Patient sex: M
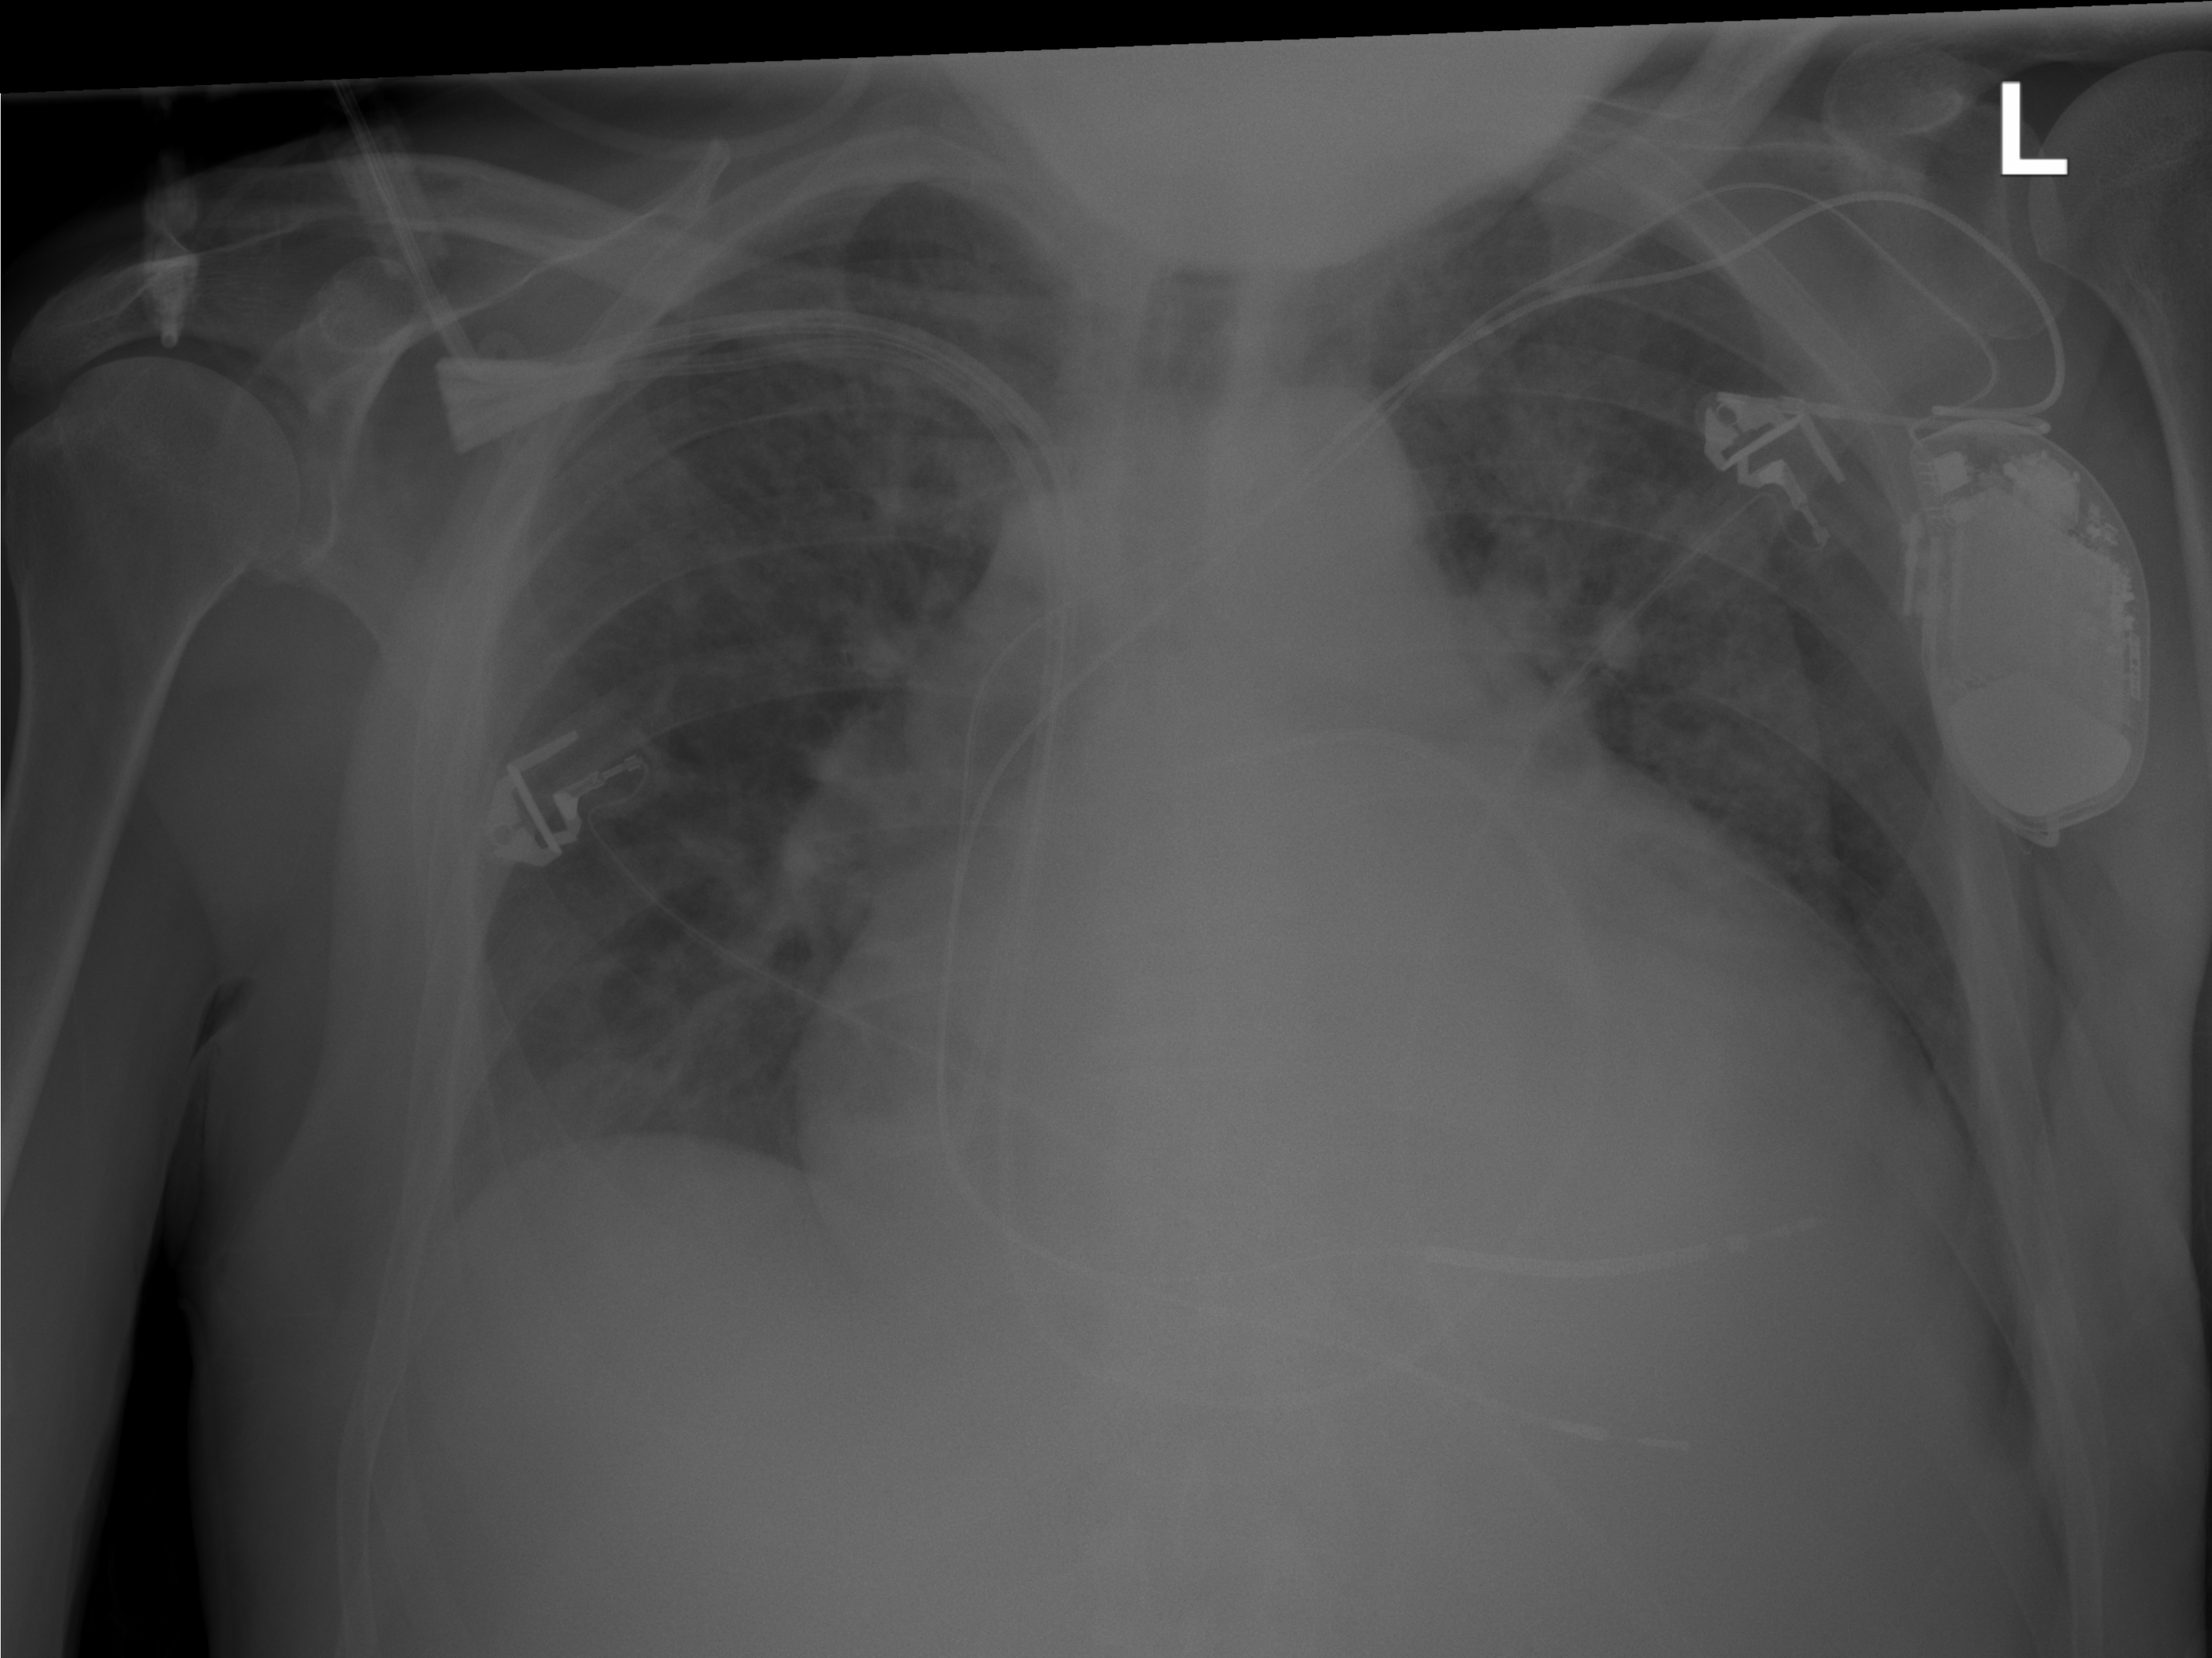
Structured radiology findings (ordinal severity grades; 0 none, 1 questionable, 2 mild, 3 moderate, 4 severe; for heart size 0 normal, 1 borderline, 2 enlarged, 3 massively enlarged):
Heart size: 3
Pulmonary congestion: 2
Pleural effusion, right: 0
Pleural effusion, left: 0
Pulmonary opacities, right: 2
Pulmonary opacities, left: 2
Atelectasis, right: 0
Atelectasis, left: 0